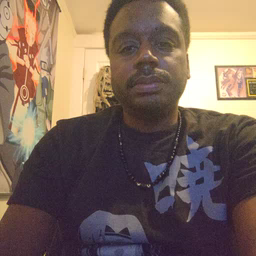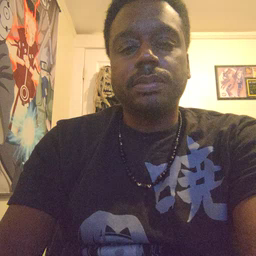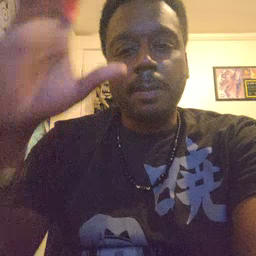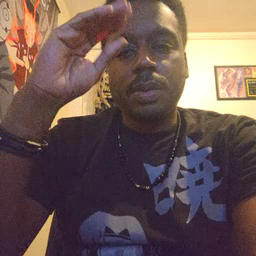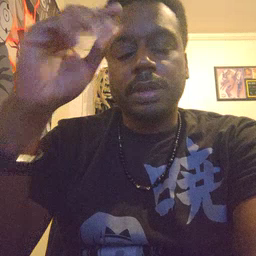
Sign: boy